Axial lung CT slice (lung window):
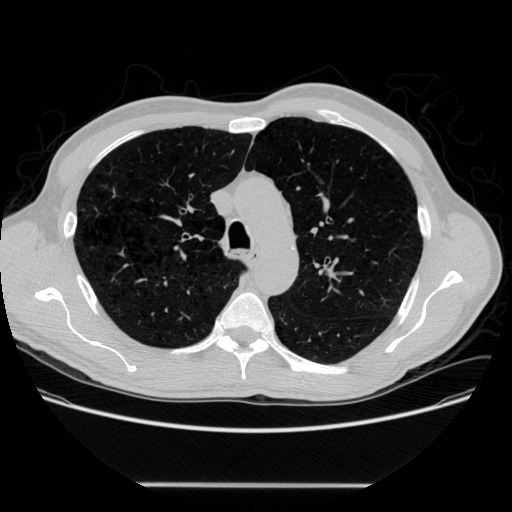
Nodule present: no